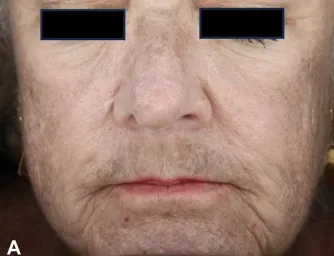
Front view of the patient's face showing. Nonpolarized.
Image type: medical_photograph (skin_photograph)